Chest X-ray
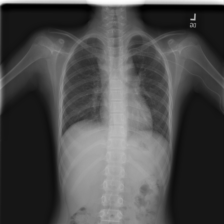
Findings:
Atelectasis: negative
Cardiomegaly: negative
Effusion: negative
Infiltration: negative
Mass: positive
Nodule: negative
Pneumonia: negative
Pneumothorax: negative
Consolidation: negative
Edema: negative
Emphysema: negative
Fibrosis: negative
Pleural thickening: negative
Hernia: negative